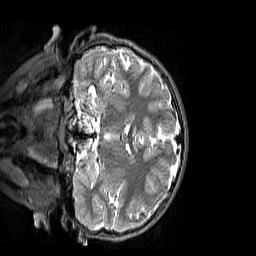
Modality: T2w
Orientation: coronal
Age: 10
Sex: female
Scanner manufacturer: siemens
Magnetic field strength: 3 T
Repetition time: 3.2 s
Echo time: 0.408 s